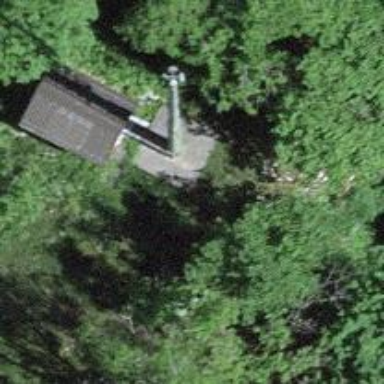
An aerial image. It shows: Mast tower used for communication.